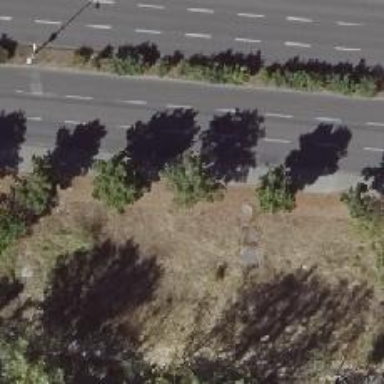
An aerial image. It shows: Avenue of deciduous broadleaved trees.